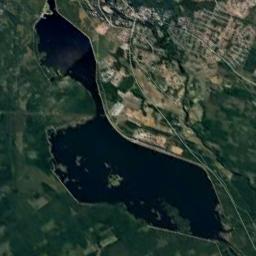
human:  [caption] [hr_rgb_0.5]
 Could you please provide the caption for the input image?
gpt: There are many trees around the lake .

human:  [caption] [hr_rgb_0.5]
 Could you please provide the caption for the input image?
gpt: The dark blue lake lies on a flat ground covered with vegetation and a town is next to it .

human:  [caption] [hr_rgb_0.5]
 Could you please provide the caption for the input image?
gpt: The lake in the picture is surrounded by green fields .

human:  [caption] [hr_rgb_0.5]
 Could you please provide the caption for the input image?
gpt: An irregularly shaped blue lake surrounded by green and tan fields and green fields .

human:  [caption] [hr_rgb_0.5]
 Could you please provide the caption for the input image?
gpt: There are green farmlands and some bare land beside the lake .